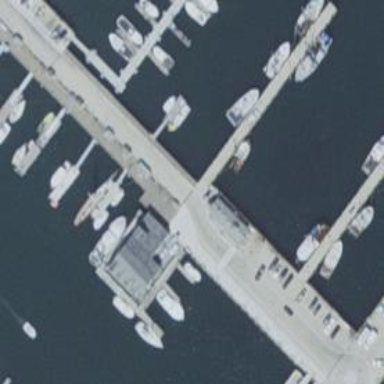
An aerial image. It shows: Pier with mooring facilities.